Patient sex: F
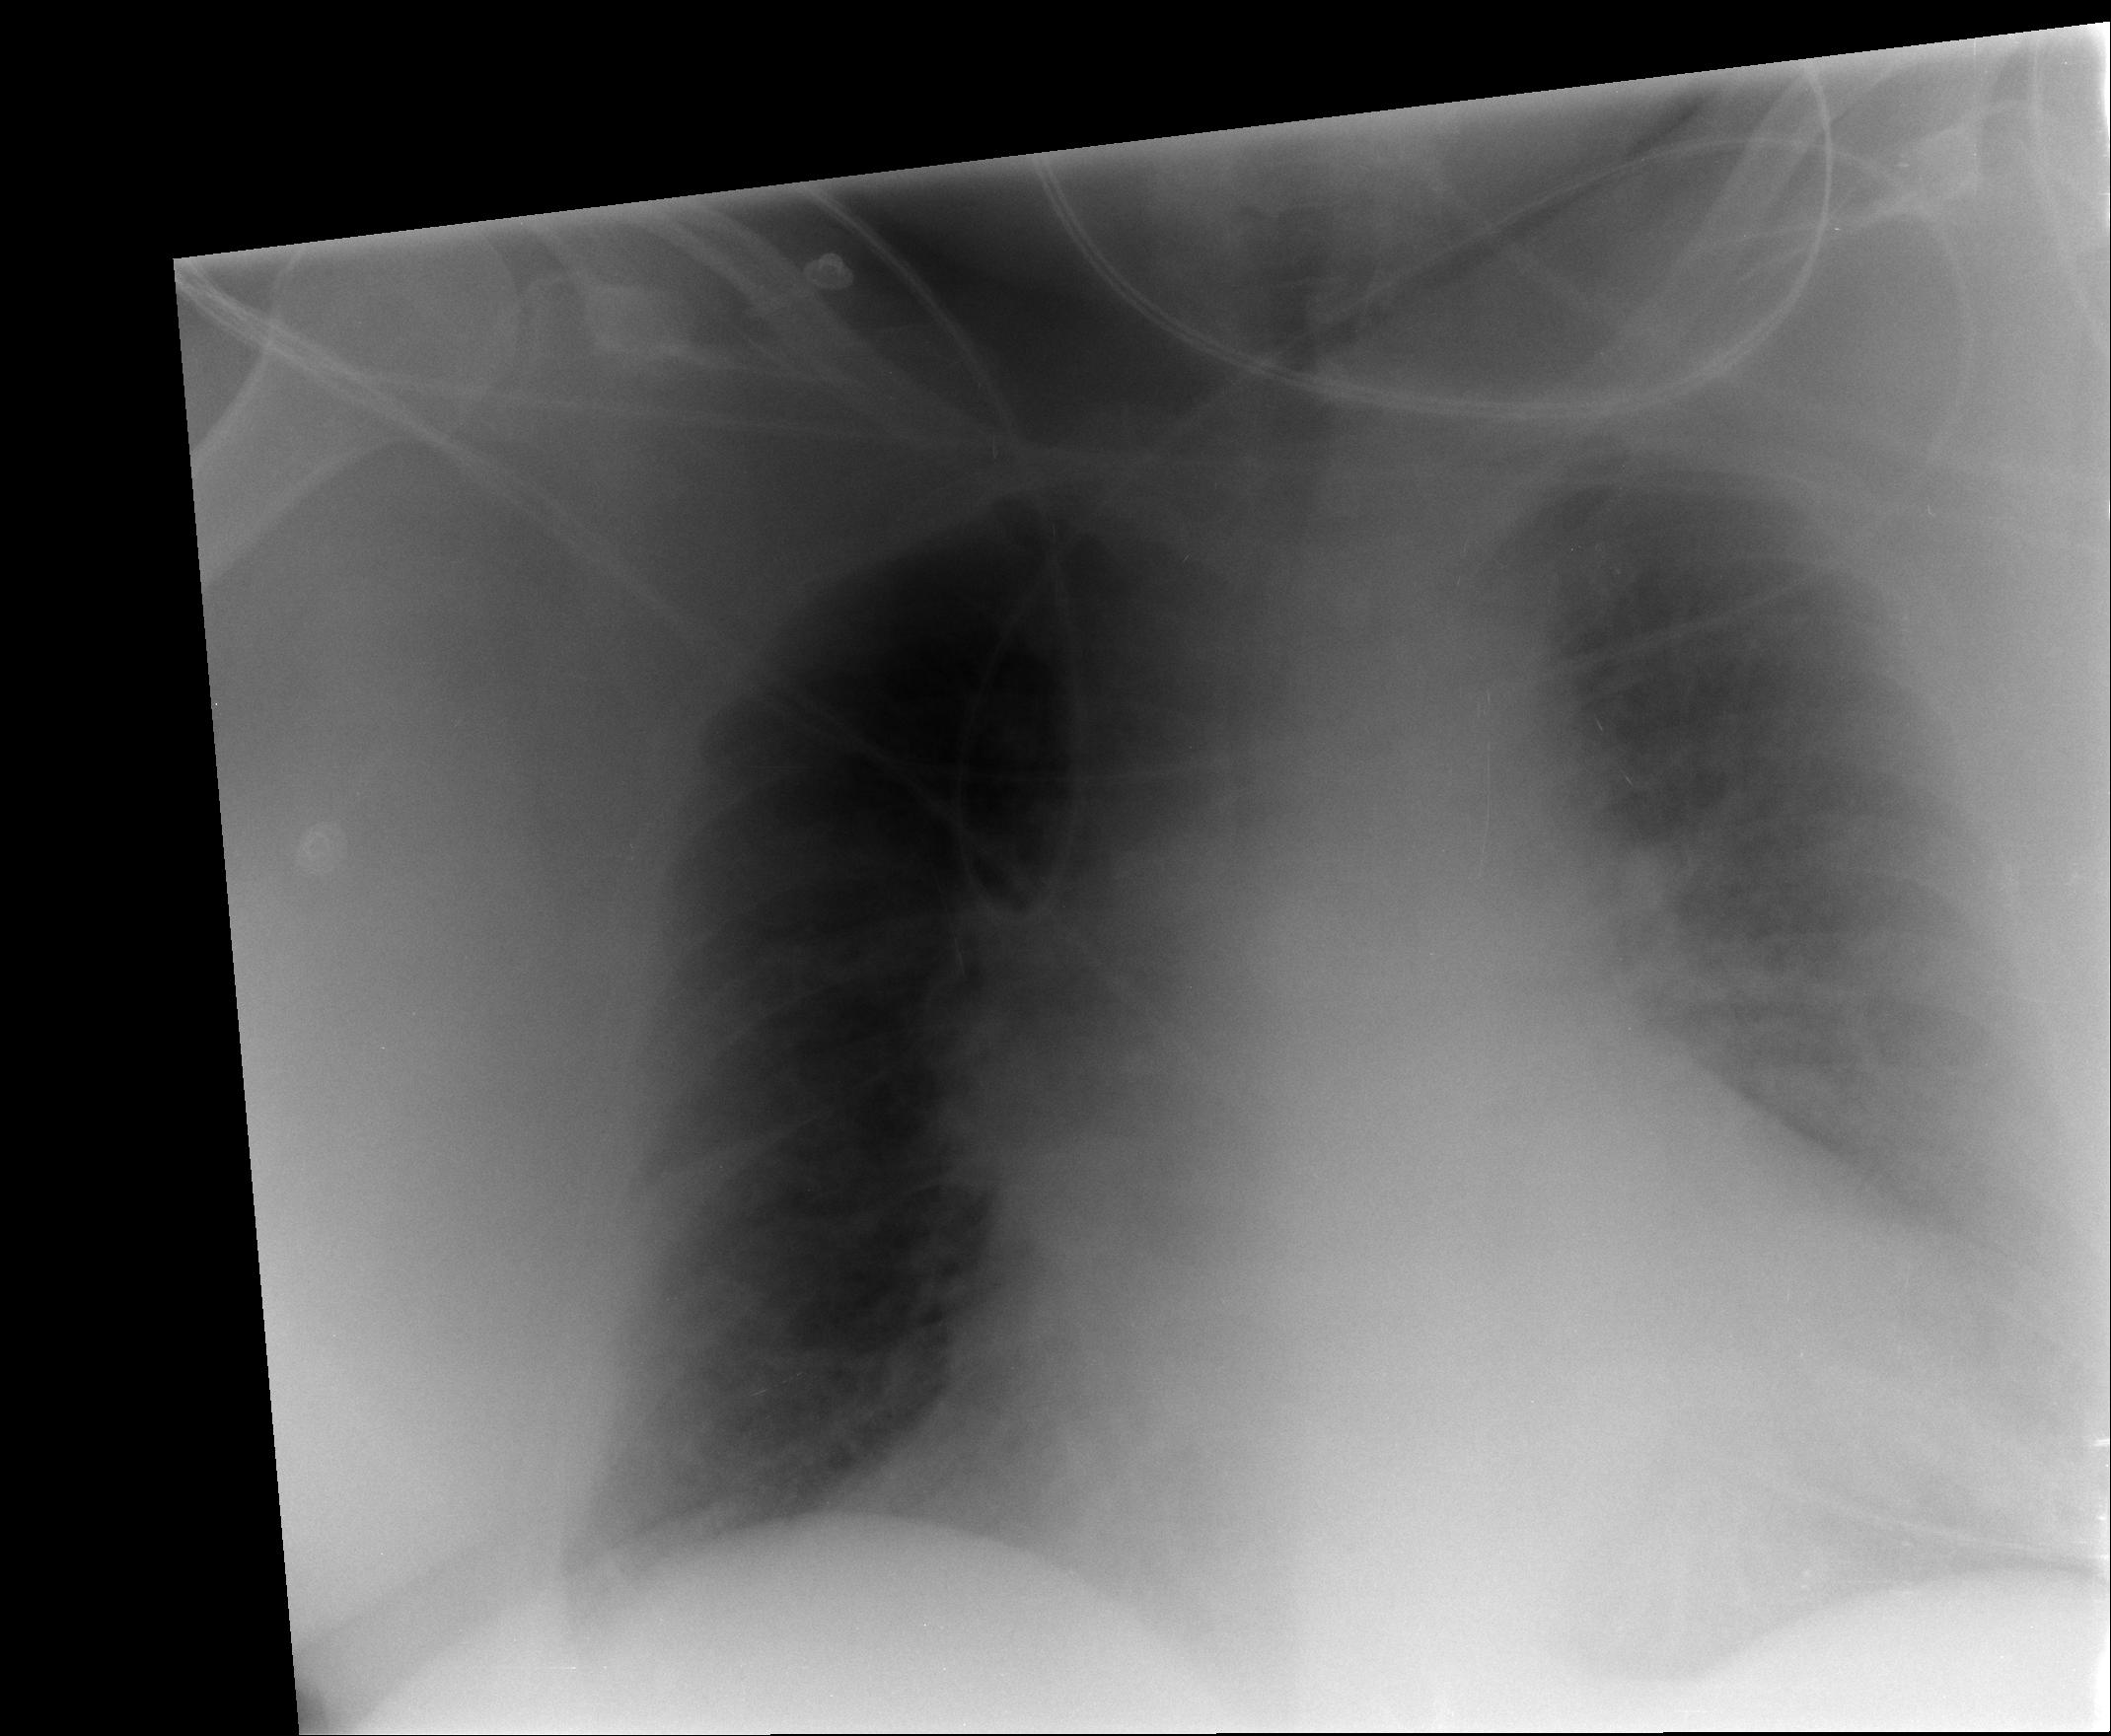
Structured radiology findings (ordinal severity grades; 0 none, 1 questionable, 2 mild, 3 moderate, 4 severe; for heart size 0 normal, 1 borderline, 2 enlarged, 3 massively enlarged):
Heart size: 2
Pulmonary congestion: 2
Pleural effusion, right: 0
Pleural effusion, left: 0
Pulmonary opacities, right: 2
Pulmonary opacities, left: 2
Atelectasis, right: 0
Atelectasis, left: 0